Question: I use a 'FiledInput' in android app and when I starting to put string in it a 'softkeyboard' pops up and a box, I want to get rid of it.
Is it any way to do so using 'Unity3d 4.6.2f1' ?

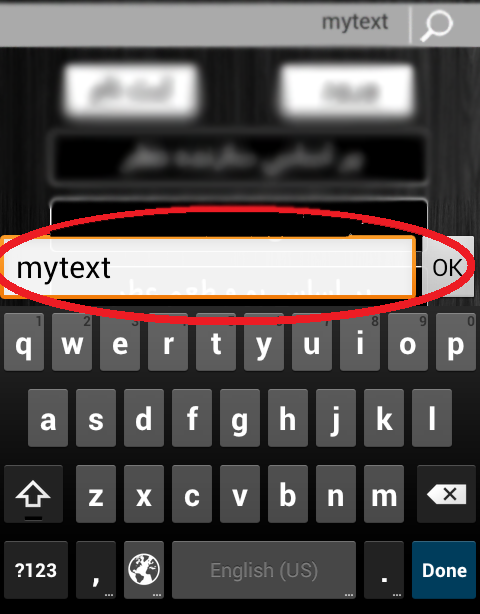
Answer: You can use <URL> for that.